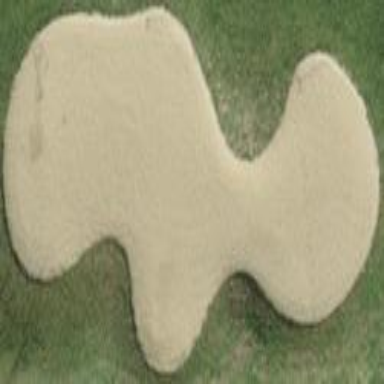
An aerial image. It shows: Sand bunker on golf course.